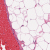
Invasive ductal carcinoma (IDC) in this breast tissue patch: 0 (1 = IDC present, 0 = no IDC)